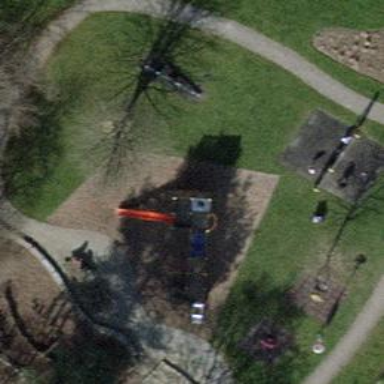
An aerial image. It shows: Playground area for leisure activities on the land.